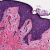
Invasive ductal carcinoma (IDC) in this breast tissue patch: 0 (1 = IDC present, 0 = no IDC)